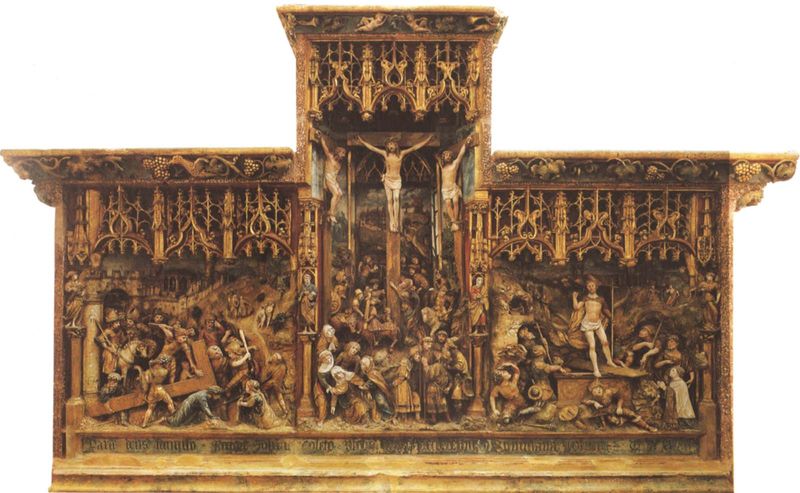
Titel: Altar
Standort: (F Champagne-Ardenne) (EU - F - Champagne-Ardenne)
Schlagwörter: menschen, holz, szene, hinrichtung, kirche, gold, gotik, pferd, relief, zuschauer, figuren, wein, kreuz, religion, altar, hochaltar, kathedrale, schnitzerei, karfreitag, christus, jesus, kreuzigung, maria, ohnmacht, auferstehung, altarbild, kreuzgang, passion, inri, kreuzweg, kreuzigungsszene, calvarienberg, 15. jahrhundert, 1450, sakrileg